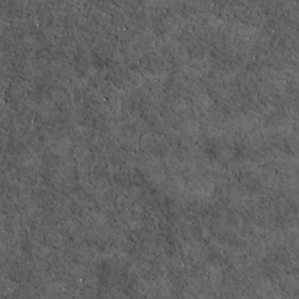
Label: non_frost